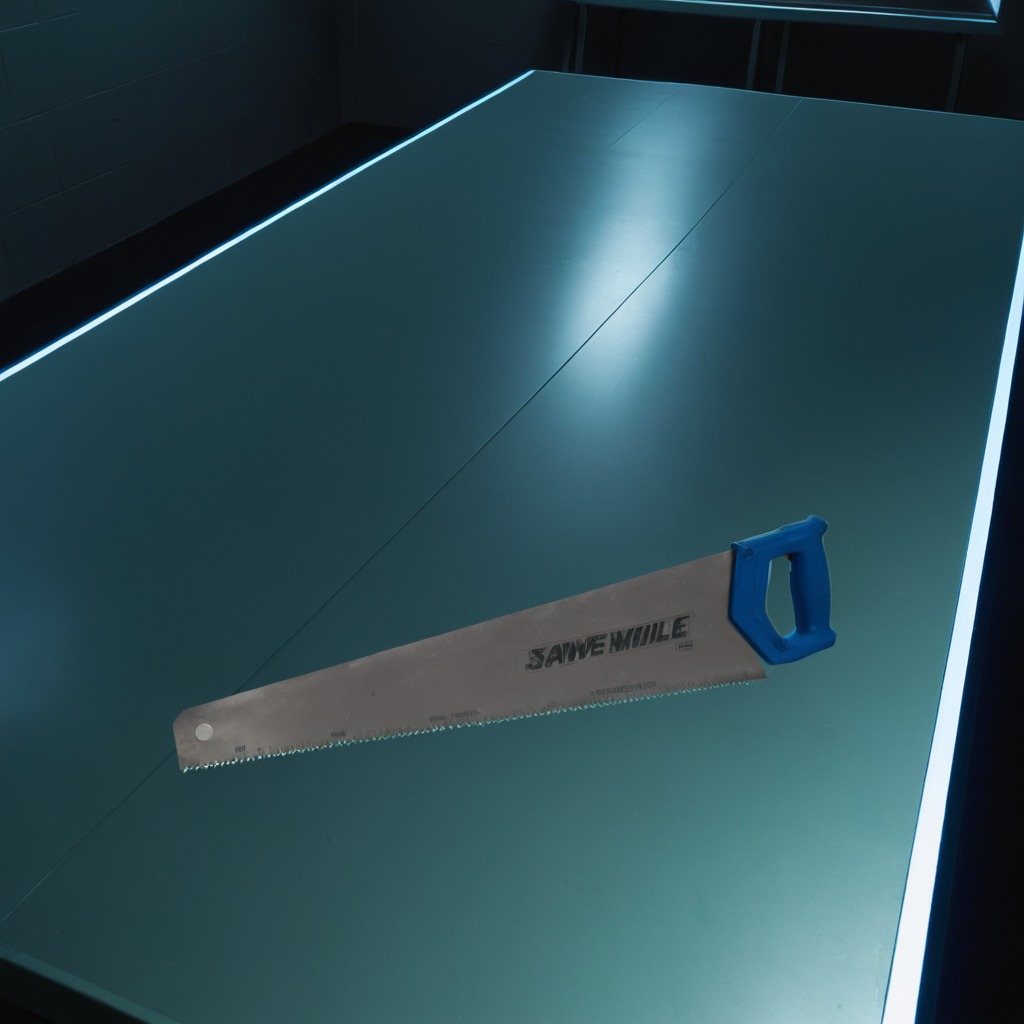
A metal saw is lying on a clean empty table in a railway signal maintenance room lit by harsh overhead fluorescents.